Field crop: maize
Growth stage: 2
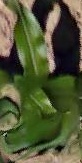
Species: maize